【题型】选择题　【知识点】平面几何　【难度】easy
下列四个三角形，与如图中的三角形相似的是（\quad\quad）

A.
\quad

B.
\quad

C.
 \quad

D.

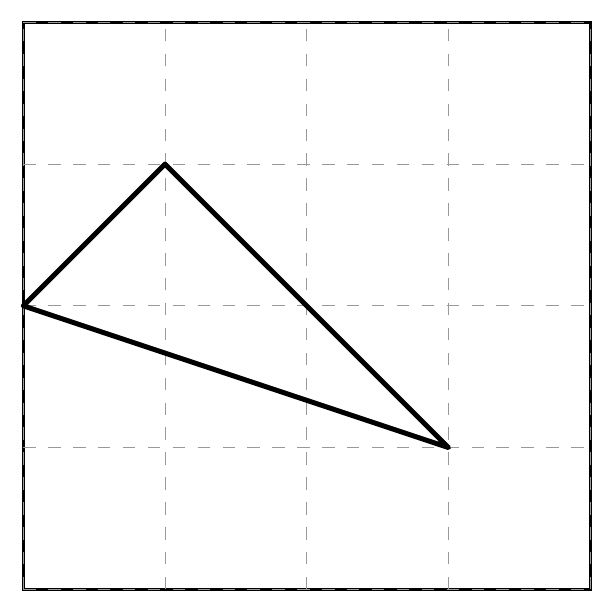
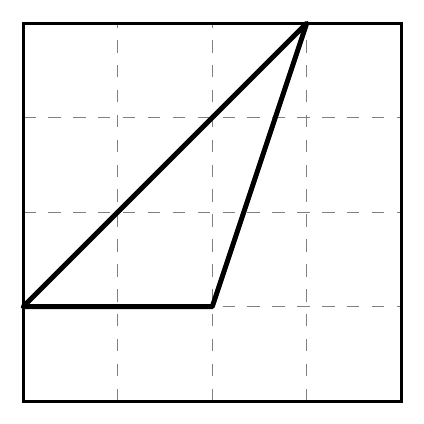
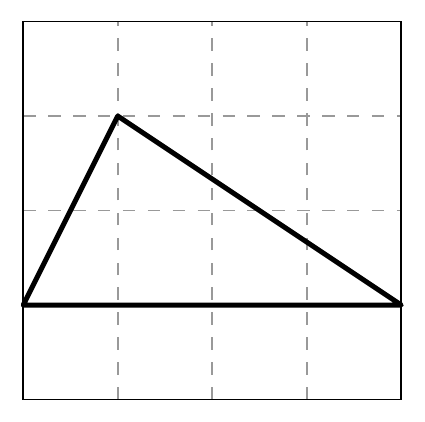
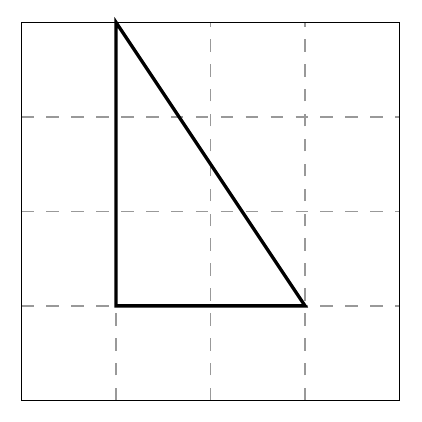
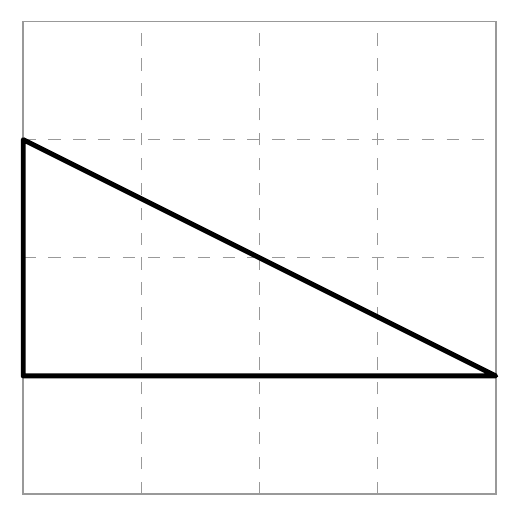
【解答】
【答案】\(\boldsymbol{D}\)

\vspace{1em}

【详解】本题主要应用两三角形相似的判定定理和勾股定理，相似三角形的判定方法有：两角对应相等的两个三角形相似，两边对应成比例，且夹角相等的两个三角形相似，三边对应成比例的两个三角形相似，解答此题先根据勾股定理求出三角形的边长，然后看三边是否对应成比例即可.

【解答】解：设单位正方形的边长为1，则给出的三角形三边长分别为\(\sqrt{2}\)，\(2\sqrt{2}\)，\(\sqrt{10}\).

A.三角形三边分别是2，\(\sqrt{10}\)，\(3\sqrt{2}\)，与给出的三角形的各边不成比例，故A选项错误；

B.三角形三边\(\sqrt{5}\)，4，\(\sqrt{13}\)，与给出的三角形的各边不成比例，故B选项错误；

C.三角形三边2，3，\(\sqrt{13}\)，与给出的三角形的各边不成比例，故C选项错误；

D.三角形三边2，4，\(2\sqrt{5}\)，\(\frac{2}{\sqrt{2}} = \frac{4}{2\sqrt{2}} = \frac{2\sqrt{5}}{\sqrt{10}} = \sqrt{2}\)，与给出的三角形的各边成正比例，故D选项正确.

故选\(\boldsymbol{D}\).